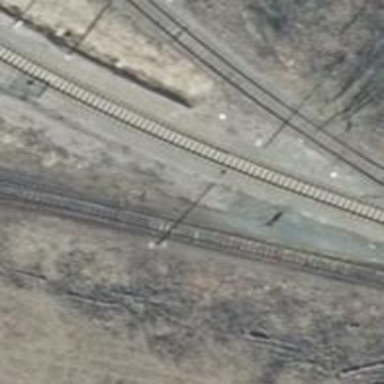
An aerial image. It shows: Railway yard.